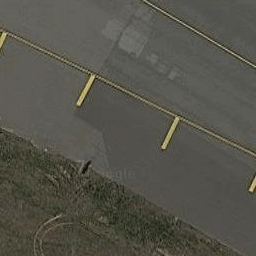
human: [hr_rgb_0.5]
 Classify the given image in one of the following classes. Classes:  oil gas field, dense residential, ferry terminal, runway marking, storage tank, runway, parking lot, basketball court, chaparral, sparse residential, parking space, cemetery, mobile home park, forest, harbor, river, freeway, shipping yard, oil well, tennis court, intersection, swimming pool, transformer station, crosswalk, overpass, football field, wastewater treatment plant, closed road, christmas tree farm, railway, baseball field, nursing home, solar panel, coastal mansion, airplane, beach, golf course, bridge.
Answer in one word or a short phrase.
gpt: runway marking